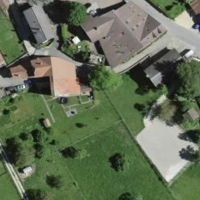
EUNIS habitat code: 55
Species observed at this site:
Salvia pratensis